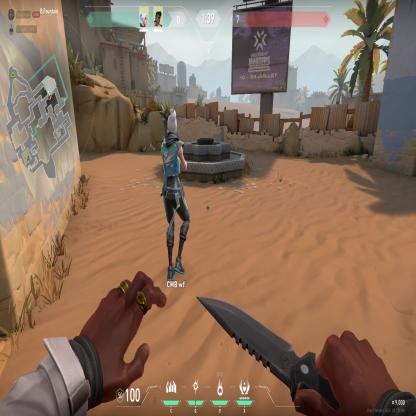
Label: teammate